Question: In Interface Builder I've added a 'NSScrollView' with a 'NSImageView', some labels, a horizontal separator and a 'NSView'. The 'NSScrollView' looks like the following:

Every element has constraints from the top left, and both the separator and the custom view also have a constraints to the right.
Sometimes I need to change the content of the custom view. I do this with the following code ('options' is the custom view, 'view' is the view I want to display):
'''
[view setTranslatesAutoresizingMaskIntoConstraints:NO];
options.subviews = [NSArray arrayWithObject:view];
// Fix the constraints.
NSDictionary *viewsDictionary = NSDictionaryOfVariableBindings(view);
[options addConstraints:[NSLayoutConstraint constraintsWithVisualFormat:@"V:|[view]|" options:0 metrics:nil views:viewsDictionary]];
[options addConstraints:[NSLayoutConstraint constraintsWithVisualFormat:@"H:|[view]|" options:0 metrics:nil views:viewsDictionary]];
'''
This works to some extent: the correct content is displayed in the view and the content's width is changed according to the constraints. However, the height of the 'options' view doesn't change, so some content of the 'view' view is not displayed. I tried to change this by manually setting the frame, but that doesn't work. Also, I tried the following to set a constraint:
'''
[options addConstraint:[NSLayoutConstraint constraintWithItem:options attribute:NSLayoutAttributeHeight relatedBy:NSLayoutRelationEqual toItem:view attribute:NSLayoutAttributeHeight multiplier:1 constant:0]];
'''
Nothing works though. Does anyone know how I can fix this?
A second problem I noticed is that even when the content of the 'NSScrollView' is larger than the 'NSScrollView' itself, scrolling doesn't work. No scrollbar is displayed. How can I fix that?
I still can't get my head around these harder problems with constraints...
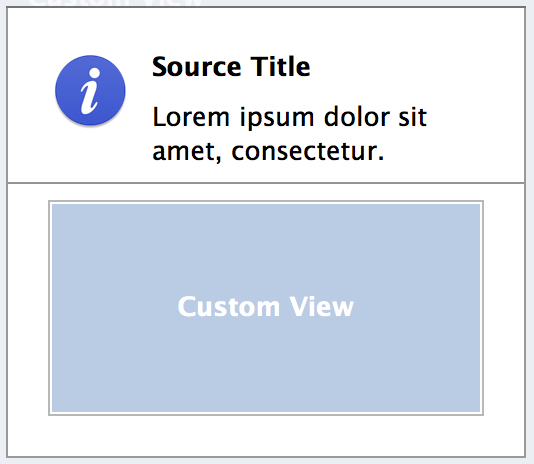
Answer: I managed to solve my problem. It turned out I really had two problems:
1. I didn't set the correct constraints on the NSScrollView and its children;
2. I changed the content of the custom view, but didn't change its height.
My fix to both problems follows below.
---
## NSScrollView constraints
After adding a NSScrollView in Interface Builder and placing some UI elements in the document view (the clip view's child), I had the following interface (the white part of the window is the NSScrollView, don't look at the constraints for now):

If you run this and resize the window, no scrollbars are displayed though. First of all we have to add top and leading constraints on the document view relative to its superview. Now we need to specify the size of the document view. This can be done in two ways, depending on your use-case:
1. Add constraints for the width and height of the document view. This way the same scrollbars are always displayed. The document view will then not change size depending on the content though, unless you automatically update these constraints;
2. Add constraints to every child of the document view, so that document view's width and height can be calculated. This was needed for my problem, and these constraints are displayed in the image above.
If you run this, everything works as expected. We still can't change the content of the custom view though, and that's a different problem.
---
## Changing the custom view
Now we just need to change the content of the custom view. Since we set constraints on the custom view, these should also be changed. All of this is done with the following self-explanatory code (the custom view is named 'content'):
'''
- (void)applicationDidFinishLaunching:(NSNotification *)aNotification {
[content setAutoresizesSubviews:NO];
}
- (IBAction)button1:(id)sender {
[self showContent:view1];
}
- (IBAction)button2:(id)sender {
[self showContent:view2];
}
- (void)showContent:(NSView *)c {
// Remove all constraints.
[content removeConstraints:content.constraints];
// Add a height constraint.
NSLayoutConstraint *constraint = [NSLayoutConstraint constraintWithItem:content attribute:NSLayoutAttributeHeight relatedBy:NSLayoutRelationEqual toItem:nil attribute:NSLayoutAttributeNotAnAttribute multiplier:1.0 constant:c.frame.size.height];
[content addConstraint:constraint];
// Add a width constraint.
NSLayoutConstraint *constraint = [NSLayoutConstraint constraintWithItem:content attribute:NSLayoutAttributeWidth relatedBy:NSLayoutRelationEqual toItem:nil attribute:NSLayoutAttributeNotAnAttribute multiplier:1.0 constant:c.frame.size.width];
[content addConstraint:constraint];
[c setTranslatesAutoresizingMaskIntoConstraints:NO];
// Set the content.
content.subviews = [NSArray arrayWithObject:c];
// Add constraints from the content view to its child view.
NSDictionary *viewsDictionary = NSDictionaryOfVariableBindings(c);
[content addConstraints:[NSLayoutConstraint constraintsWithVisualFormat:@"V:|[c]|" options:0 metrics:nil views:viewsDictionary]];
[content addConstraints:[NSLayoutConstraint constraintsWithVisualFormat:@"H:|[c]|" options:0 metrics:nil views:viewsDictionary]];
}
'''
I hope this answer saves someone else the trouble of finding out about the strange behavior with NSScrollView and autolayout.